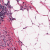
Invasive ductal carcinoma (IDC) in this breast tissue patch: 0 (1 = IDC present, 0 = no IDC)